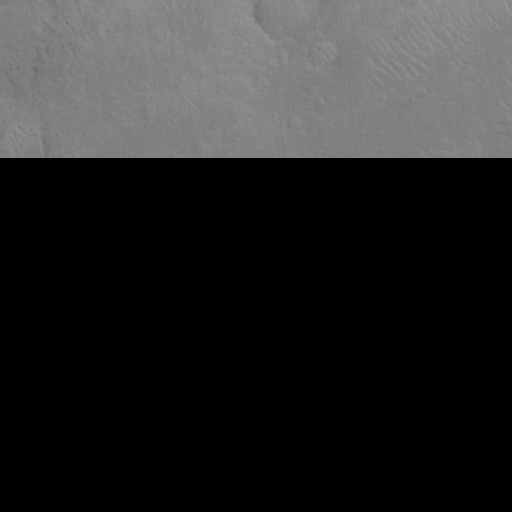
Classes present: Background, Cone